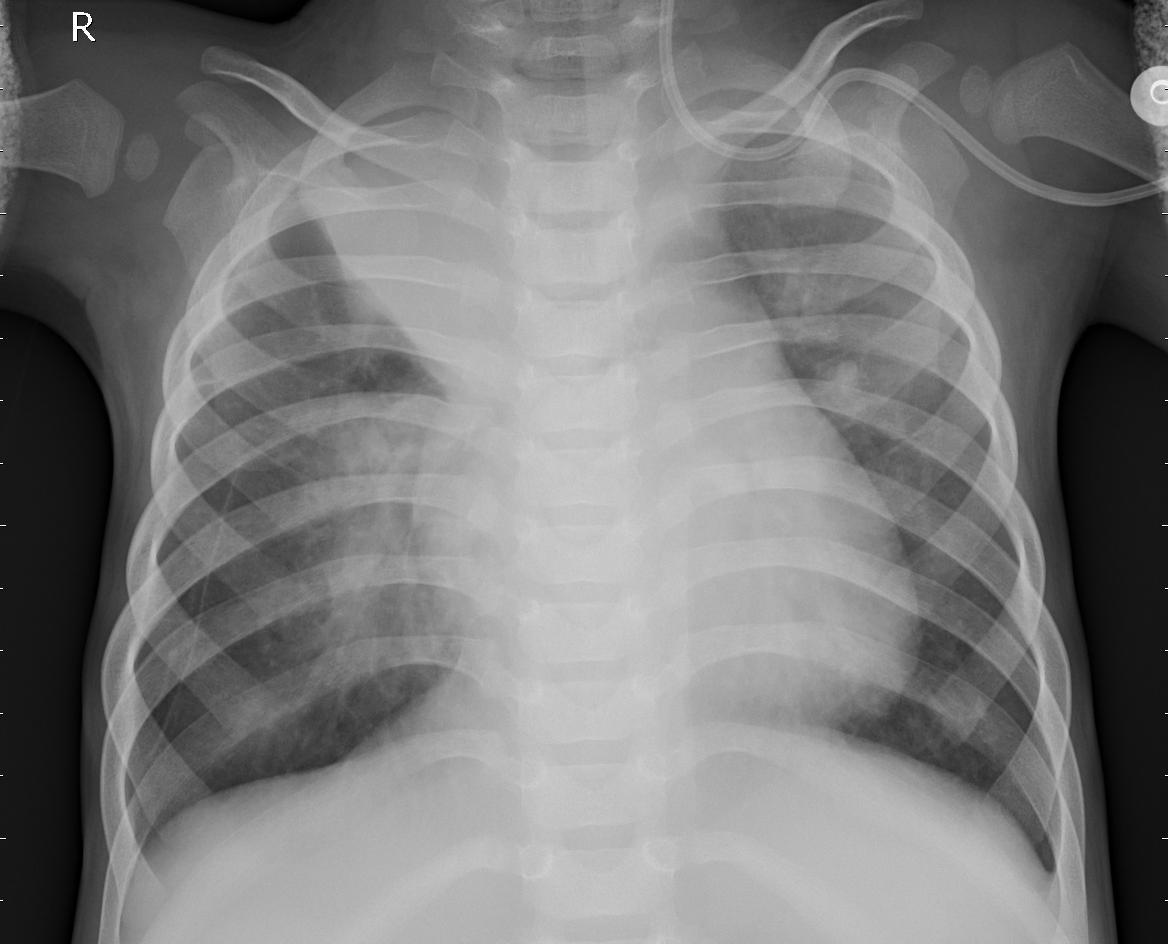
Diagnosis: PNEUMONIA